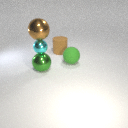
small cyan metal sphere above large green metal sphere